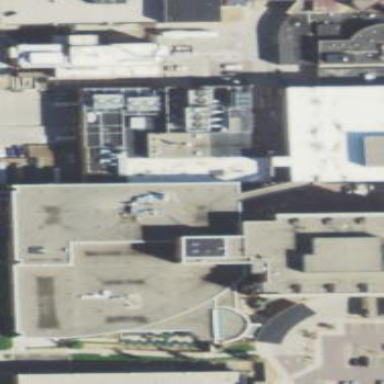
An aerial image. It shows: Hospital building.